Interaction volume radius: 10 \u00c5
Interaction volume height: 10 \u00c5
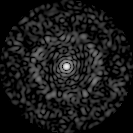
Disorder parameter: 0.7922